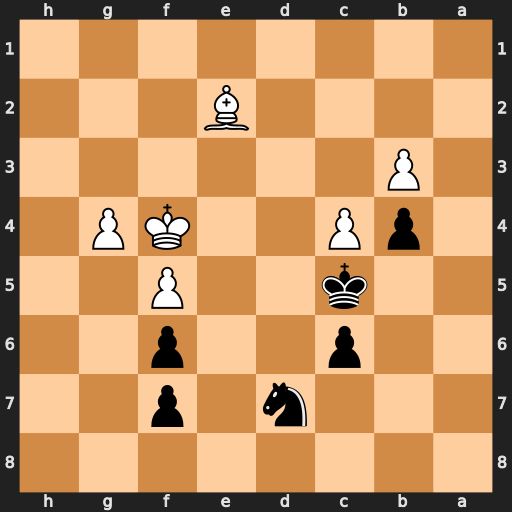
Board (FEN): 8/3n1p2/2p2p2/2k2P2/1pP2KP1/1P6/4B3/8
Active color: b
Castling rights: -
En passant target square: -
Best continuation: Kd4 g5 fxg5+